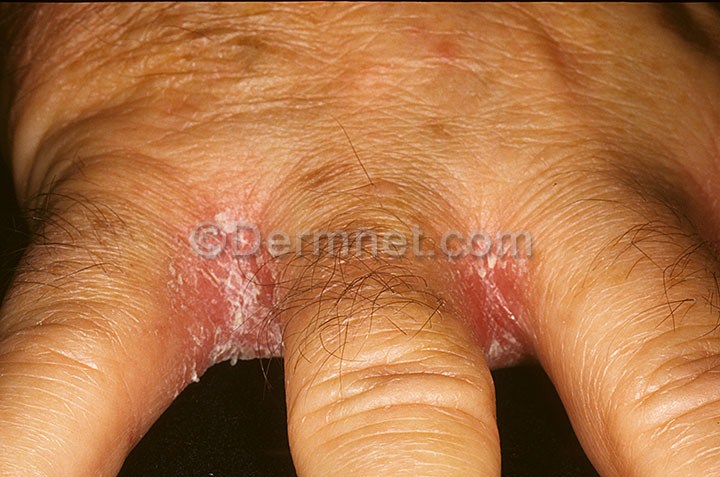
Disease: Tinea Ringworm Candidiasis and other Fungal Infections